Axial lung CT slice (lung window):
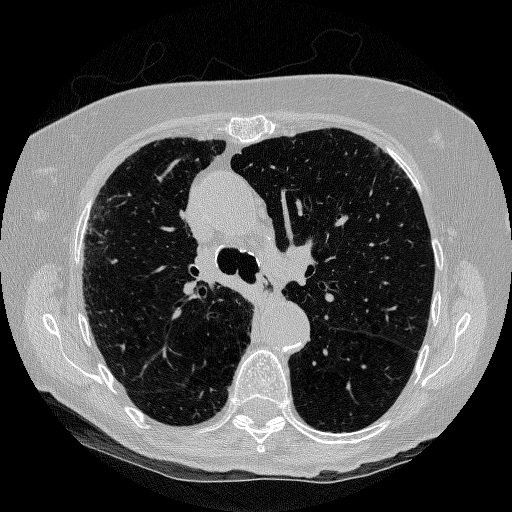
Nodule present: no